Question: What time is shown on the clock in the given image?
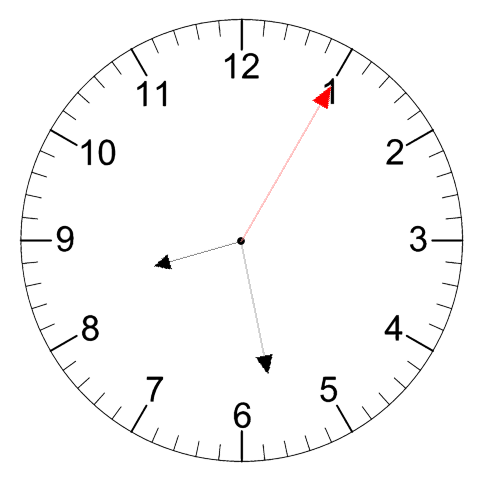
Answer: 08:28:05